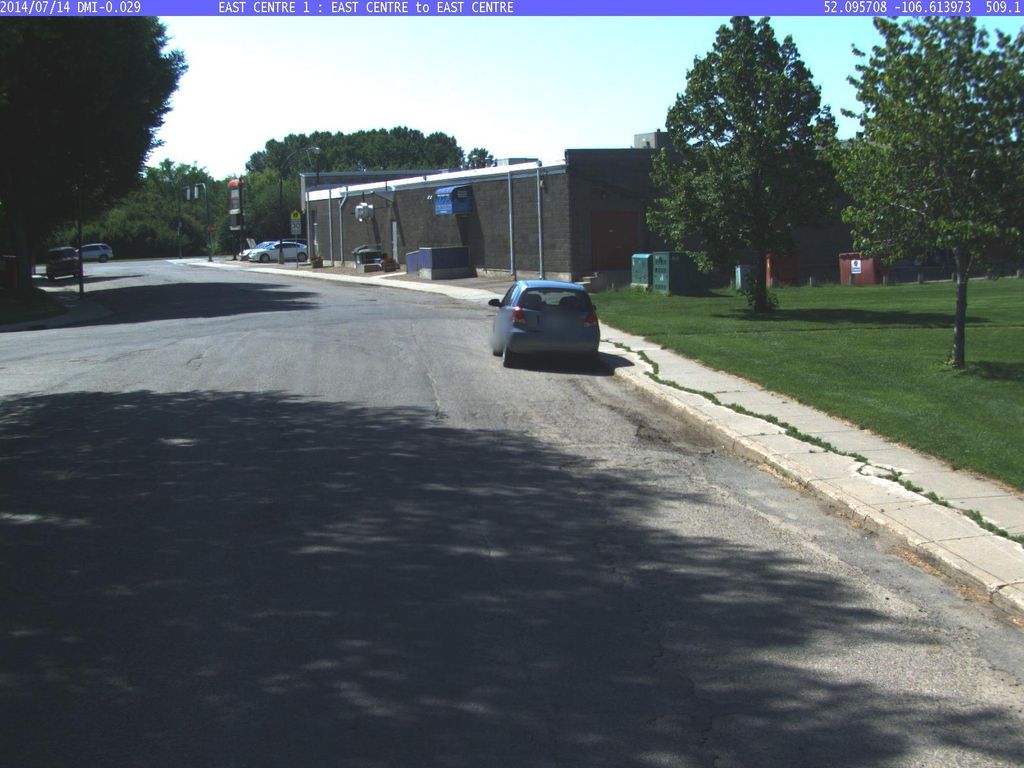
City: saskatoon